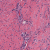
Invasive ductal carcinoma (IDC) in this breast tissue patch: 0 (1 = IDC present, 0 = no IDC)